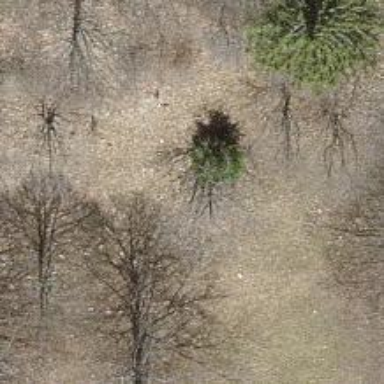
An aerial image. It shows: Beautiful tree in nature.